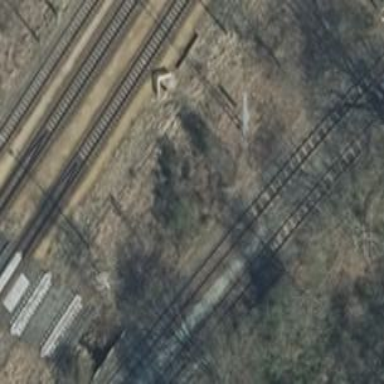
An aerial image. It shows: Abandoned railway yard.